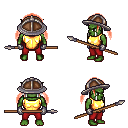
a pixel art fantasy rpg character, male body template, orc, green skin, gold chest armor, red pants, red twin-tailed hairstyle, chain helm, metal gloves, spear, four views (front, back, left, right), 2x2 character sprite sheet, small pixel art, hard edges, no anti-aliasing